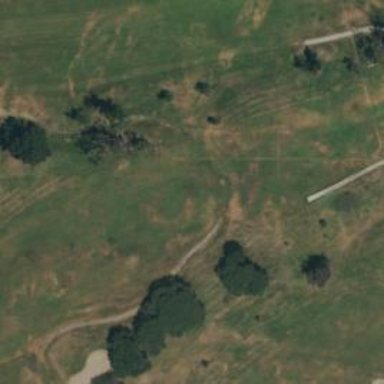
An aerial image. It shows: Golf hole.